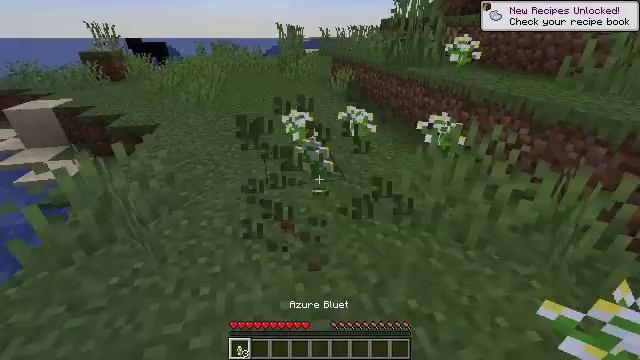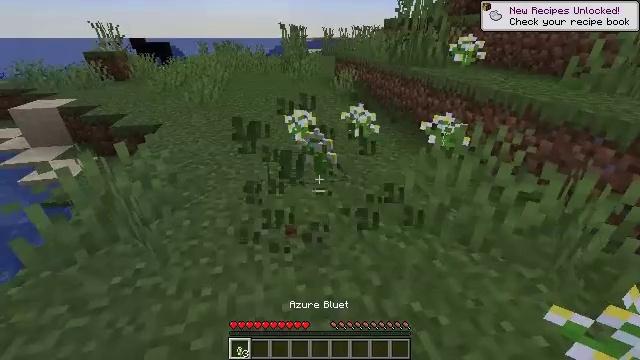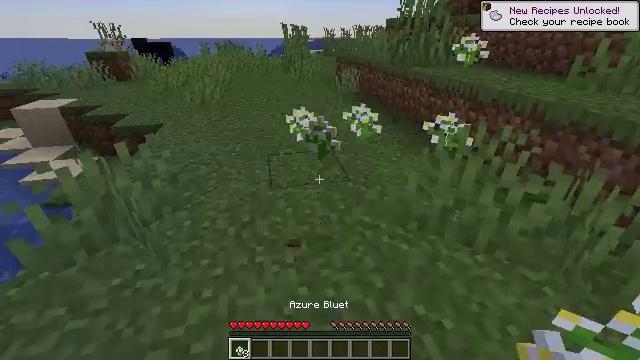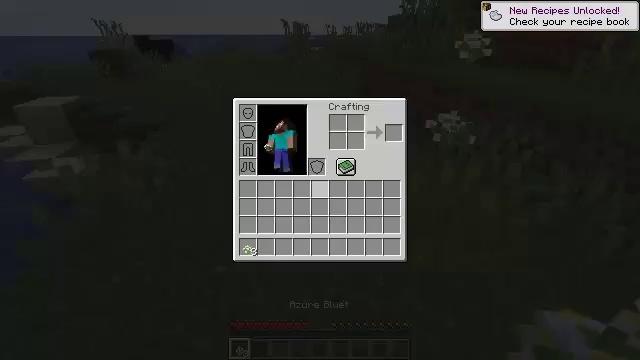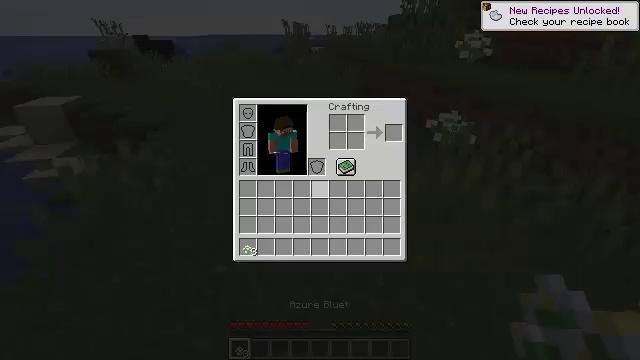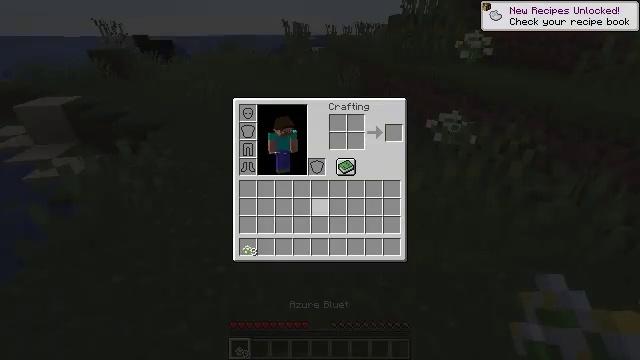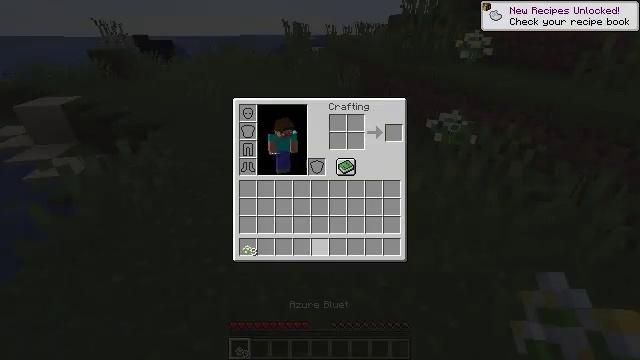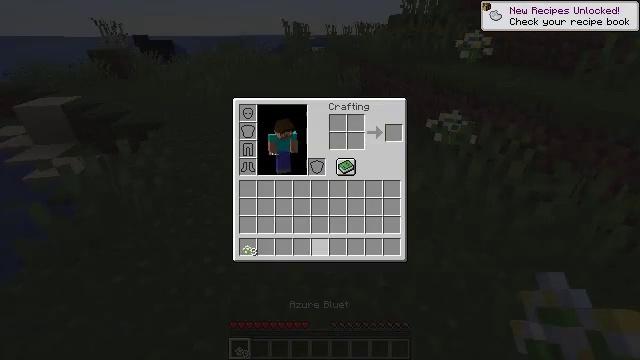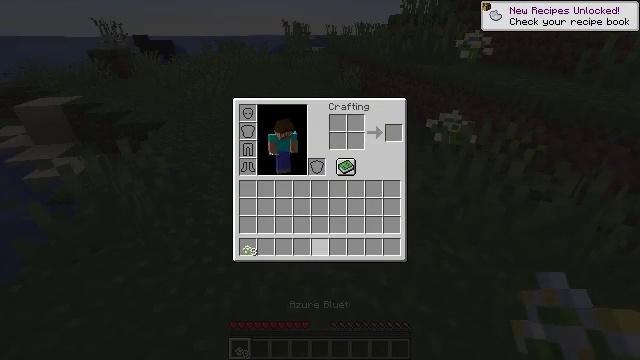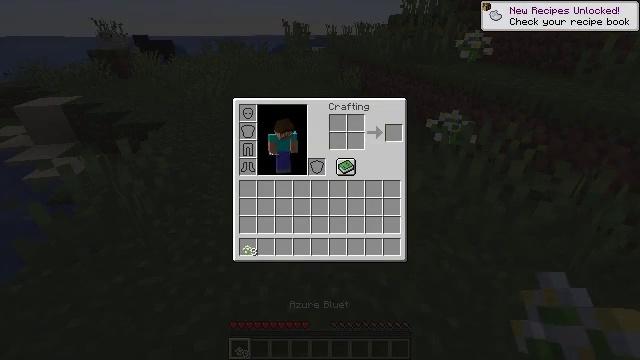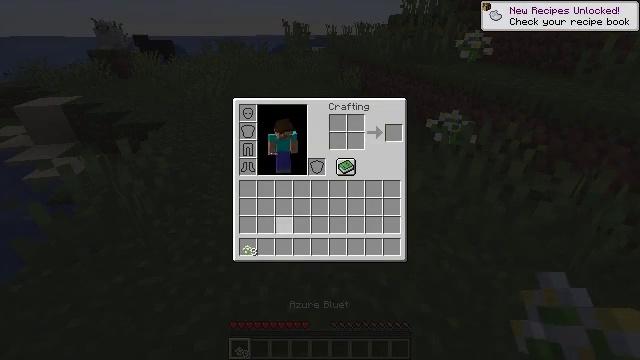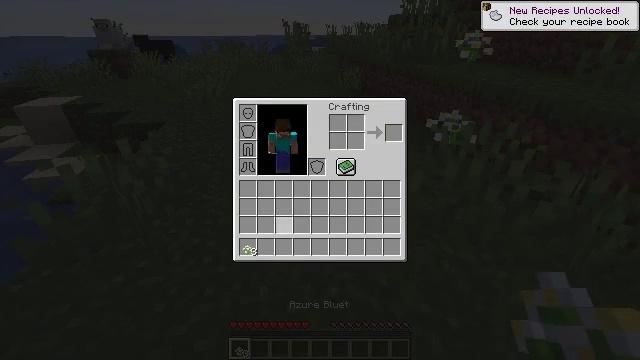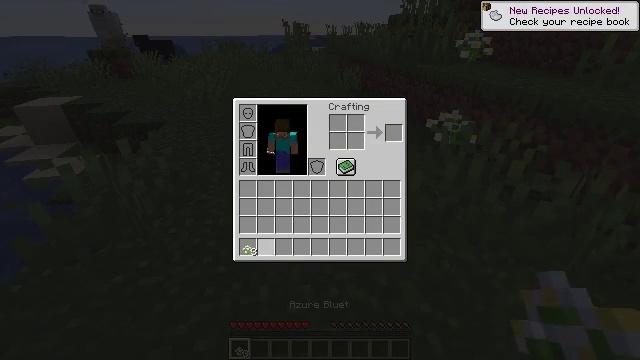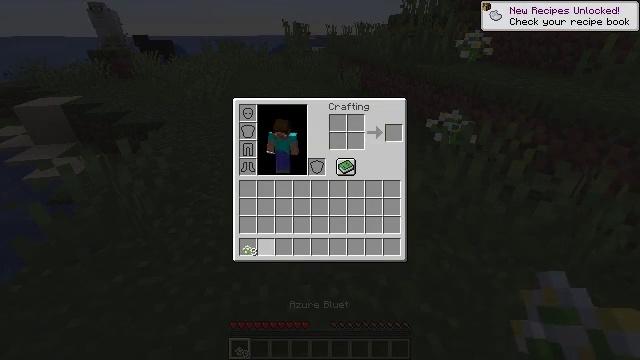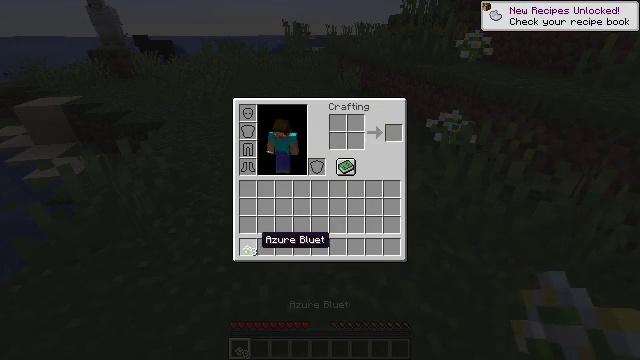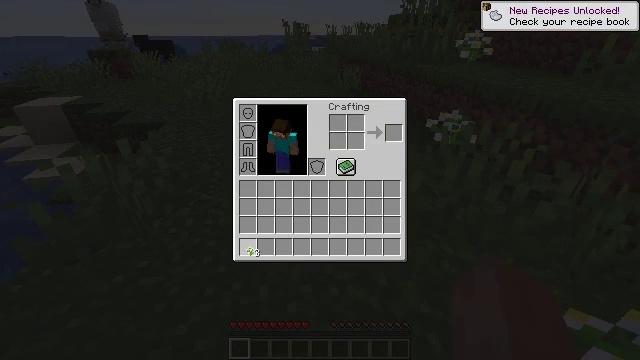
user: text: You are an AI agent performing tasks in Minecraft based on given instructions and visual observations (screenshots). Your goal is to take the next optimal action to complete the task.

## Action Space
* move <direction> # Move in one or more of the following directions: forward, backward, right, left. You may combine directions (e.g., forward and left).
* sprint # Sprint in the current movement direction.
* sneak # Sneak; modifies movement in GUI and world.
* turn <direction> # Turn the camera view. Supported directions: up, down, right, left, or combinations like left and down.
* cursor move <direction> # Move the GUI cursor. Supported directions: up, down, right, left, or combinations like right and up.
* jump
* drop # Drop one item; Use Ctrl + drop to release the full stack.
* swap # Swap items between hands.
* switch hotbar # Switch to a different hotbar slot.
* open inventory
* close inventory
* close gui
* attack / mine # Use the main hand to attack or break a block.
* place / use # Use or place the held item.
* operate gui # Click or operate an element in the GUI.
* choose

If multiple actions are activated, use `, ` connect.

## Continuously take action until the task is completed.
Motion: motion action
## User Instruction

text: Perform crafting to get light gray dye.
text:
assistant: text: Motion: no_op
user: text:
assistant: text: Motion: no_op
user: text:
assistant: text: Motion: open inventory
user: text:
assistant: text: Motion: open inventory
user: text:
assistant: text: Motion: cursor move down, open inventory
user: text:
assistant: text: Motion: cursor move down
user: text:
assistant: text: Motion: no_op
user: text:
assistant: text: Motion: no_op
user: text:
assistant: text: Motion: cursor move left
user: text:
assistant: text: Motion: cursor move left and up
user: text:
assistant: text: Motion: cursor move left
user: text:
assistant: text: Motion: cursor move left and down
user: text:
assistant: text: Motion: no_op
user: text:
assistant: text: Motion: cursor move left
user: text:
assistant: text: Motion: operate gui
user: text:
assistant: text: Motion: operate gui
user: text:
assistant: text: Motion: operate gui
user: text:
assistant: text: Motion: cursor move right and up
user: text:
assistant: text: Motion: cursor move right and up
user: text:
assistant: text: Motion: cursor move up
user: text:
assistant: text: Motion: no_op
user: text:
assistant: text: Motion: no_op
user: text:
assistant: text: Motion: no_op
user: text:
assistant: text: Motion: operate gui
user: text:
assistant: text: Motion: operate gui
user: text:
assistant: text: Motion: operate gui
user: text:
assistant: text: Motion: no_op
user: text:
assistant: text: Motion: no_op
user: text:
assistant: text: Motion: no_op
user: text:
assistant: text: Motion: cursor move right